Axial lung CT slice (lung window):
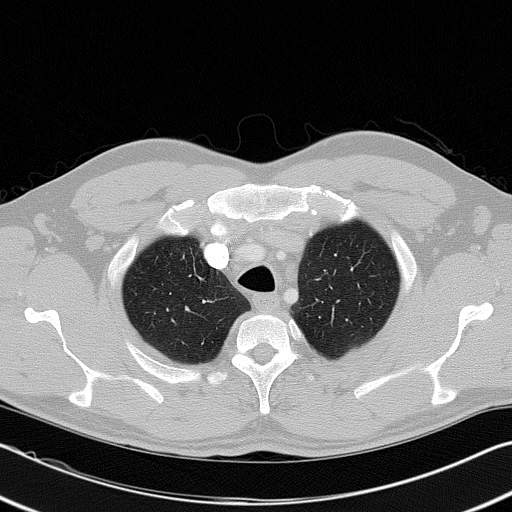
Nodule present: no